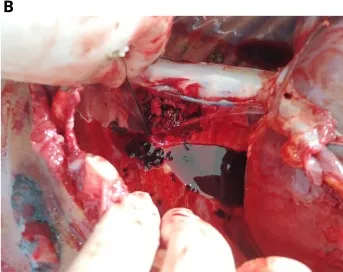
The location of the shot in the thoracic spine (
B).
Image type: medical_photograph (other_medical_photograph)